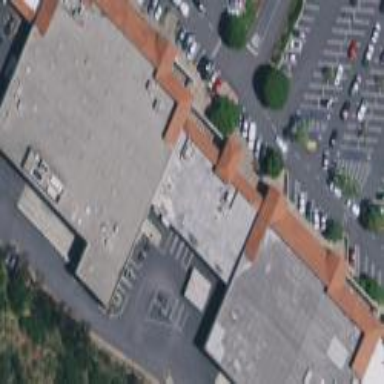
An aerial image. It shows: Supermarket building.